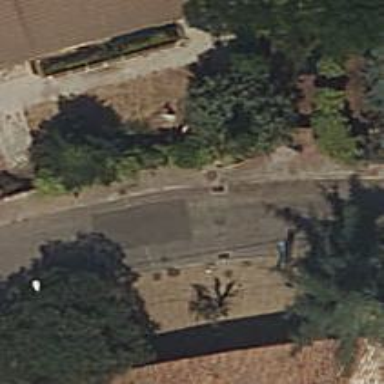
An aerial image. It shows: Residential road with asphalt surface and both sides have sidewalks made of paving stones.